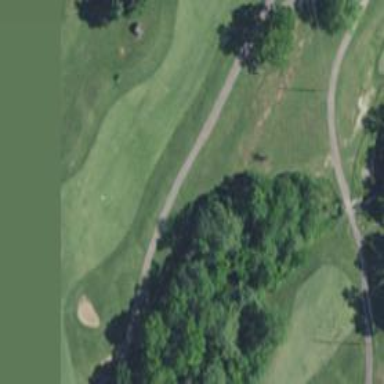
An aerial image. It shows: Scenic golf fairway.